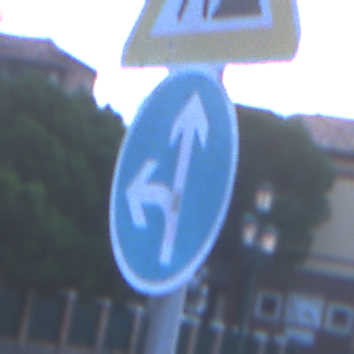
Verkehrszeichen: VorgeschriebeneFahrtrichtungGeradeausOderLinks
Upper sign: Arbeitsstelle
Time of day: Dawn
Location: Outdoor (Urban)
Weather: PartlyCloudy
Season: NotSpecified
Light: Natural